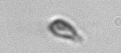
Label: Cryptophyta